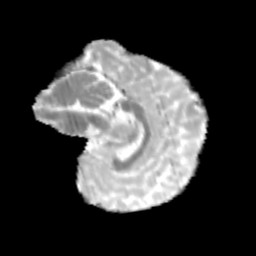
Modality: MD
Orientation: sagittal
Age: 9
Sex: male
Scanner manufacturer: siemens
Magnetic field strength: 3 T
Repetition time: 3.8 s
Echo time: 0.07 s